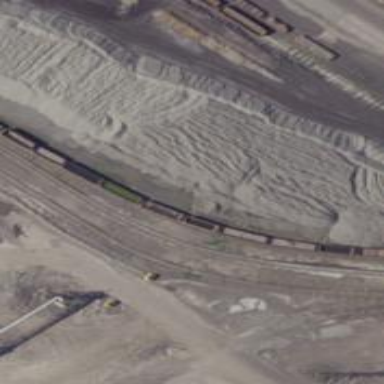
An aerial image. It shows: Railway spur service.